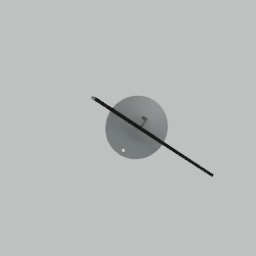
Label: electronics